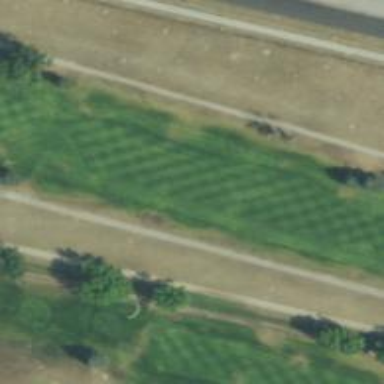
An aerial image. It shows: Path designated for golf carts.